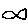
Label: fish